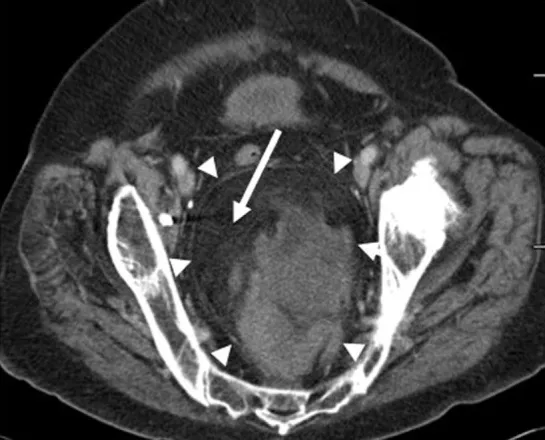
Axial CT image of the pelvis demonstrates a large fat containing mass within the presacral region (arrowheads). Fat within the mass is dark on the CT images (arrow).
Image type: radiology (ct)